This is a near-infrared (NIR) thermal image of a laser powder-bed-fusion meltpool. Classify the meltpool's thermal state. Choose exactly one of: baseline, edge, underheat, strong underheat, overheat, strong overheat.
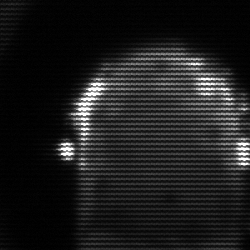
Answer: baseline